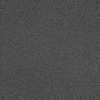
Atmospheric dust classification: dusty